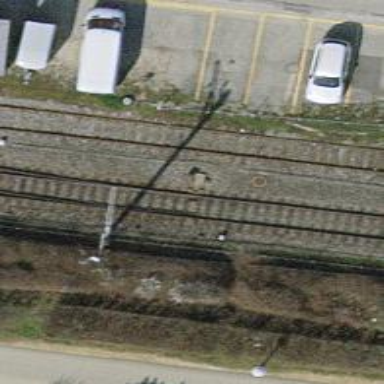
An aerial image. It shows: Railway switch.